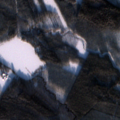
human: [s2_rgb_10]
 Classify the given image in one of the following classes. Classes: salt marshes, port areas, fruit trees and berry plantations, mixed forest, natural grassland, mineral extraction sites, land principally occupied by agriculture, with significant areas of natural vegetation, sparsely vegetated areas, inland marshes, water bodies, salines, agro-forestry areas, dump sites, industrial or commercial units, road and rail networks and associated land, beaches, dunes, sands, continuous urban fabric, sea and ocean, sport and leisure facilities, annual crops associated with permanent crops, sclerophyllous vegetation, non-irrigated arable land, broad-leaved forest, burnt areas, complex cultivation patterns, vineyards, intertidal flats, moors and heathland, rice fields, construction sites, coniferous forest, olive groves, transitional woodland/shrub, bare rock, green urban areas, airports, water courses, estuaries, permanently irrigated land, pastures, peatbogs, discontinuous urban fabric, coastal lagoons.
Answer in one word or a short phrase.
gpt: coniferous forest, mixed forest